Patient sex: M
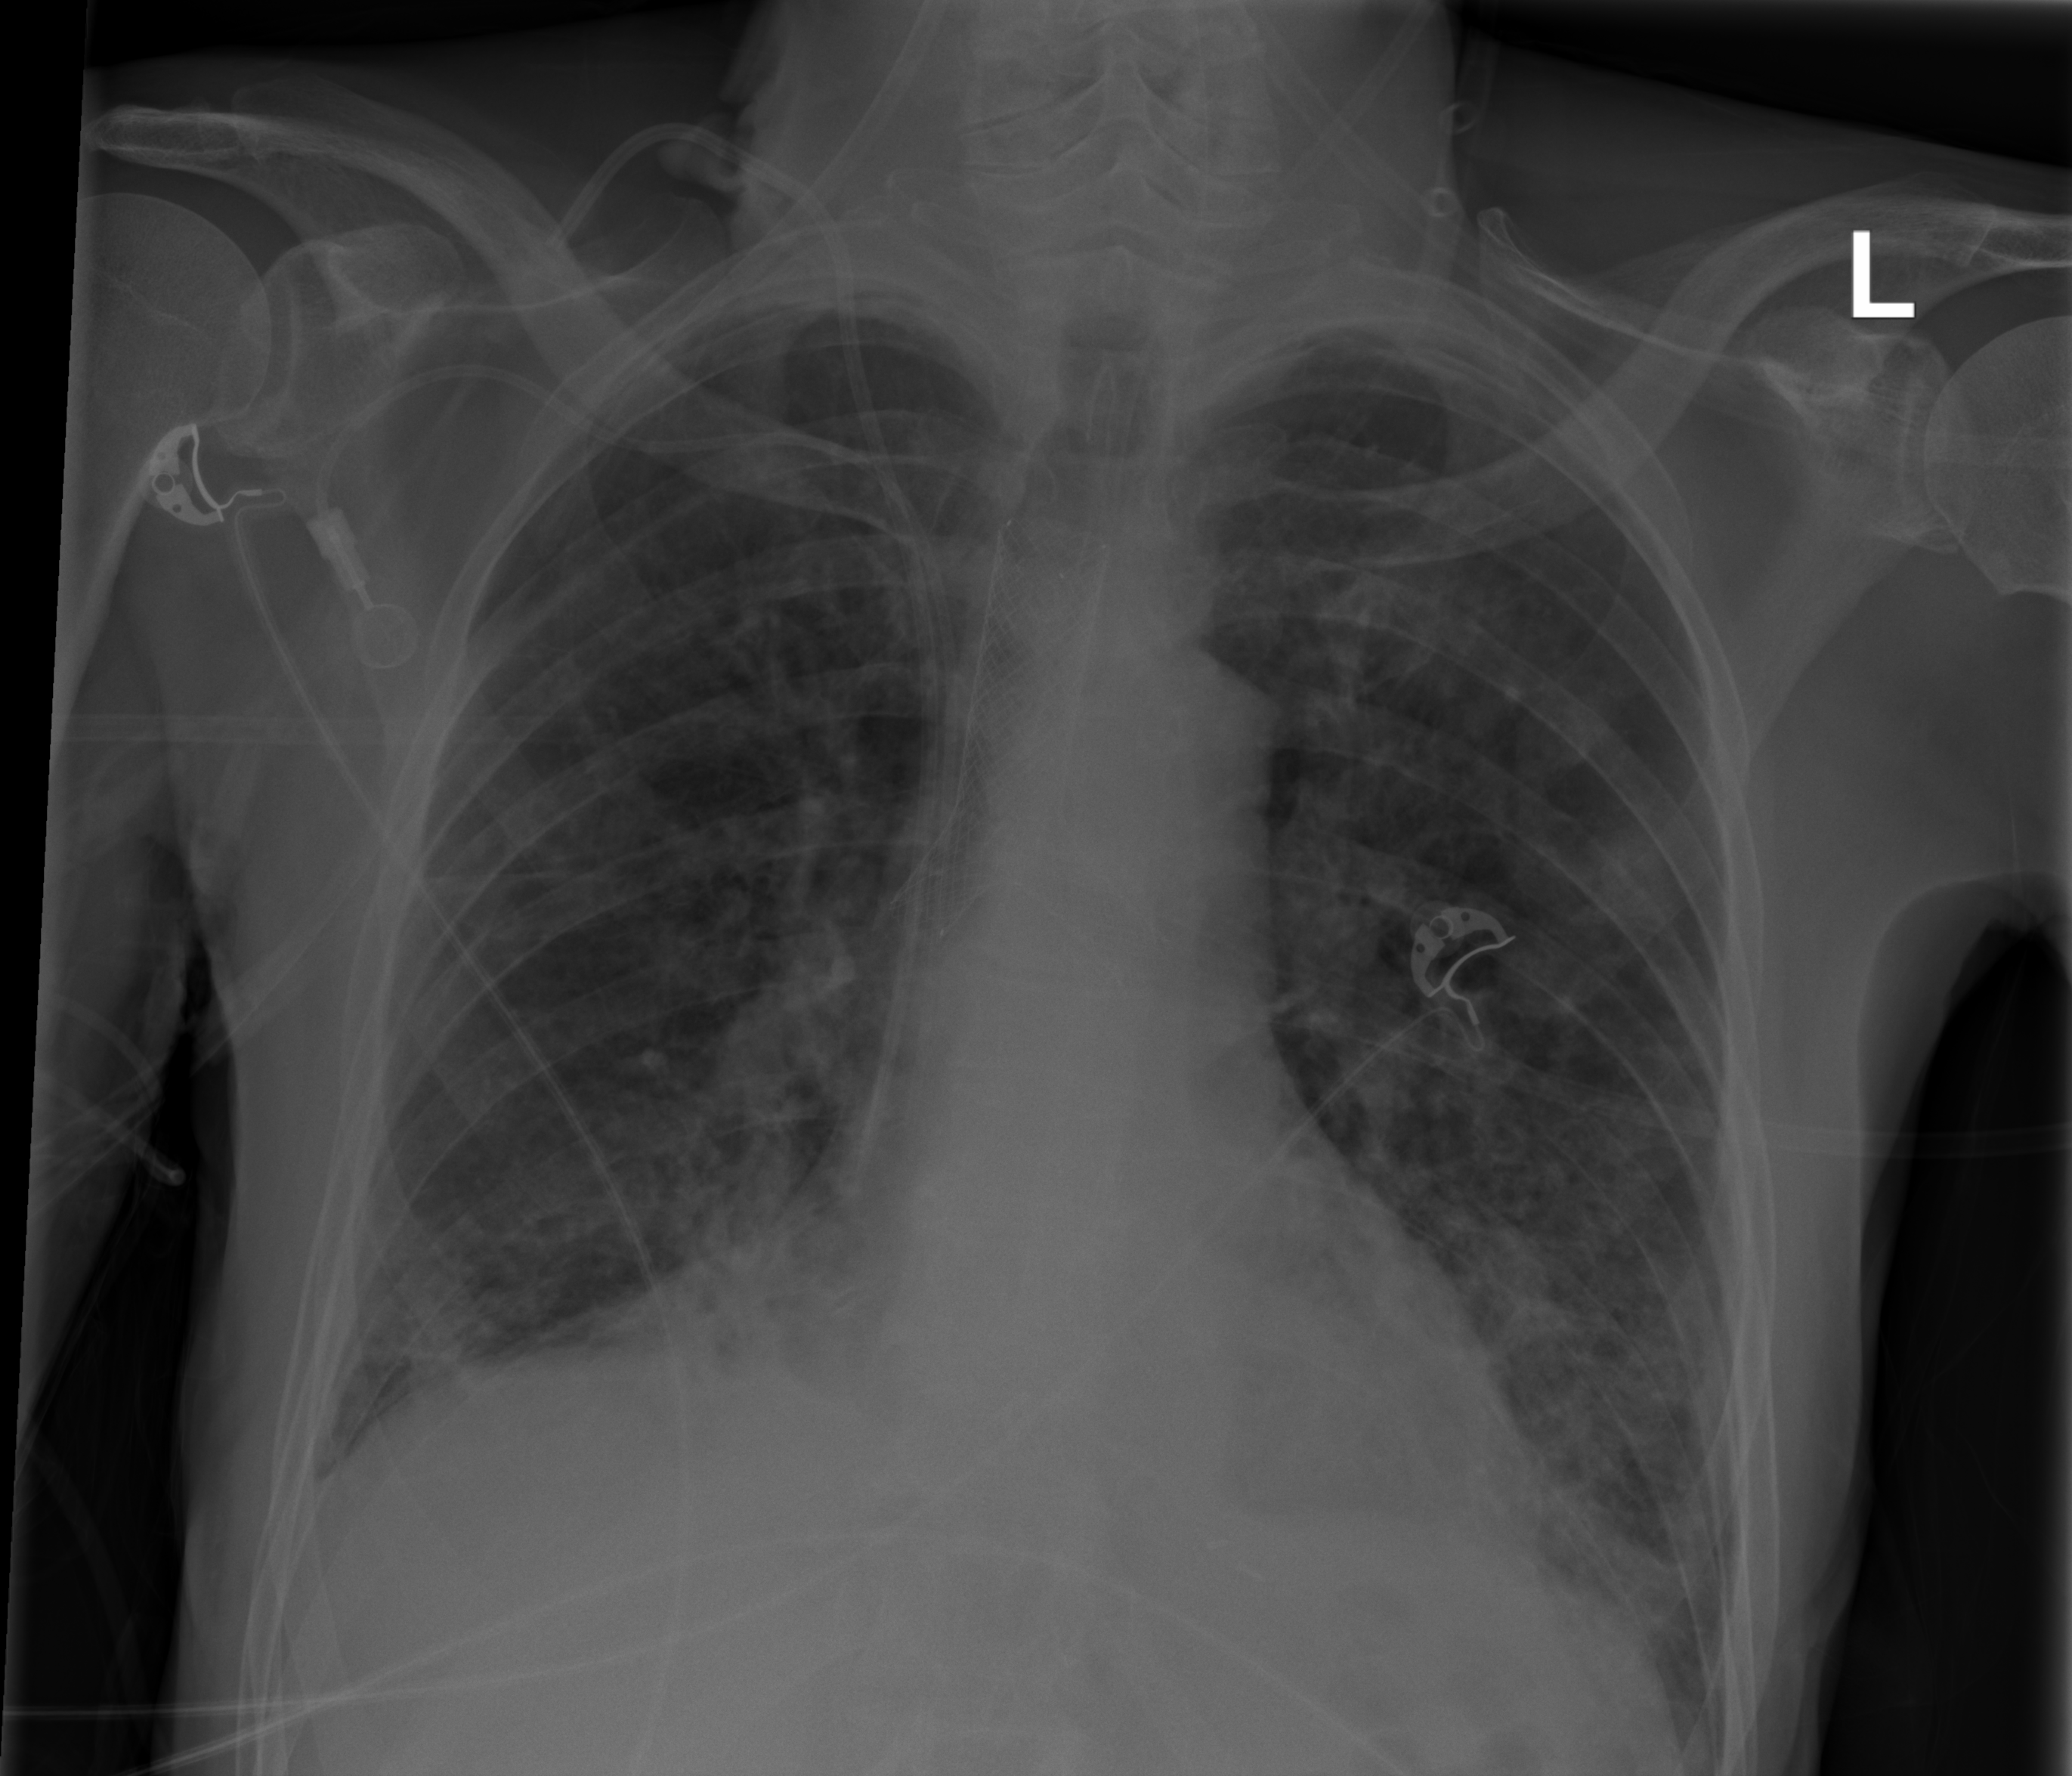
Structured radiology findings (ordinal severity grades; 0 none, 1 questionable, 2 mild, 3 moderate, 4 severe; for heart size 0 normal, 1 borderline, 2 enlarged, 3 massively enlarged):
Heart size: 1
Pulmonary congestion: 0
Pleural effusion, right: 0
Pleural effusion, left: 0
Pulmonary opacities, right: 3
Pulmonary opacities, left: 3
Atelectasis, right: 2
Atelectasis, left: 2